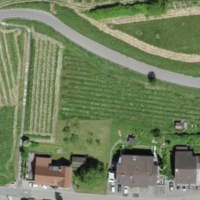
EUNIS habitat code: 40
Species observed at this site:
Tachybaptus ruficollis
Certhia brachydactyla
Corvus corone
Anthus trivialis
Turdus philomelos
Falco subbuteo
Emberiza citrinella
Sylvia borin
Dendrocopos major
Emberiza cirlus
Bucephala clangula
Buteo buteo
Jynx torquilla
Circaetus gallicus
Sylvia atricapilla
Chroicocephalus ridibundus
Phylloscopus collybita
Pernis apivorus
Dendrocoptes medius
Erithacus rubecula
Cuculus canorus
Dryocopus martius
Pica pica
Phoenicurus ochruros
Sitta europaea
Garrulus glandarius
Erodium cicutarium
Falco tinnunculus
Picus viridis
Corvus corax
Ficedula hypoleuca
Periparus ater
Cyanistes caeruleus
Anas platyrhynchos
Sturnus vulgaris
Chloris chloris
Troglodytes troglodytes
Larus canus
Linaria cannabina
Fringilla coelebs
Regulus ignicapilla
Lanius collurio
Passer domesticus
Carduelis carduelis
Turdus merula
Columba palumbus
Passer montanus
Phalacrocorax carbo
Parus major
Hirundo rustica
Milvus migrans
Milvus milvus
Subcoccinella vigintiquatuorpunctata
Accipiter nisus
Delichon urbicum